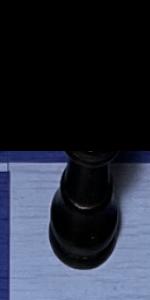
Label: King_Black